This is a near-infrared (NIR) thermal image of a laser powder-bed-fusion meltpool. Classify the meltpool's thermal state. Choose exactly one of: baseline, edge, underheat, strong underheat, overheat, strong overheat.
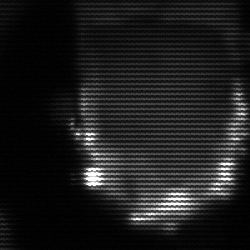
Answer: baseline